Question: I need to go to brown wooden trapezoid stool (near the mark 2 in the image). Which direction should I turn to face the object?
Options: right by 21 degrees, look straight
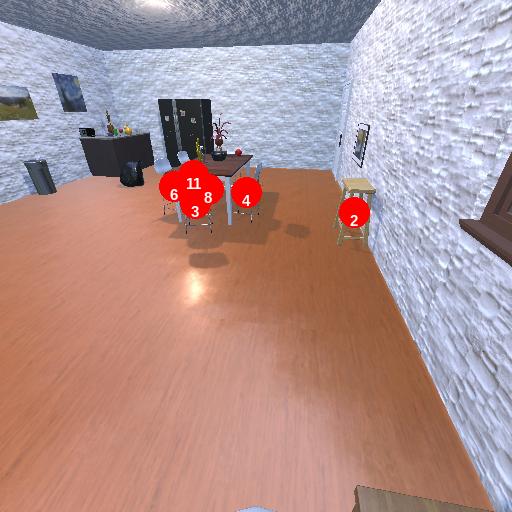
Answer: right by 21 degrees